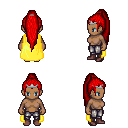
a pixel art fantasy rpg character, female body template, human, dark skin, yellow cape, metal pants, red extra-long topknot hairstyle, silver tiara, maroon shoes, four views (front, back, left, right), 2x2 character sprite sheet, small pixel art, hard edges, no anti-aliasing